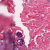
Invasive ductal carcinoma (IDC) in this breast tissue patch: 0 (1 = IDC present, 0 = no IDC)